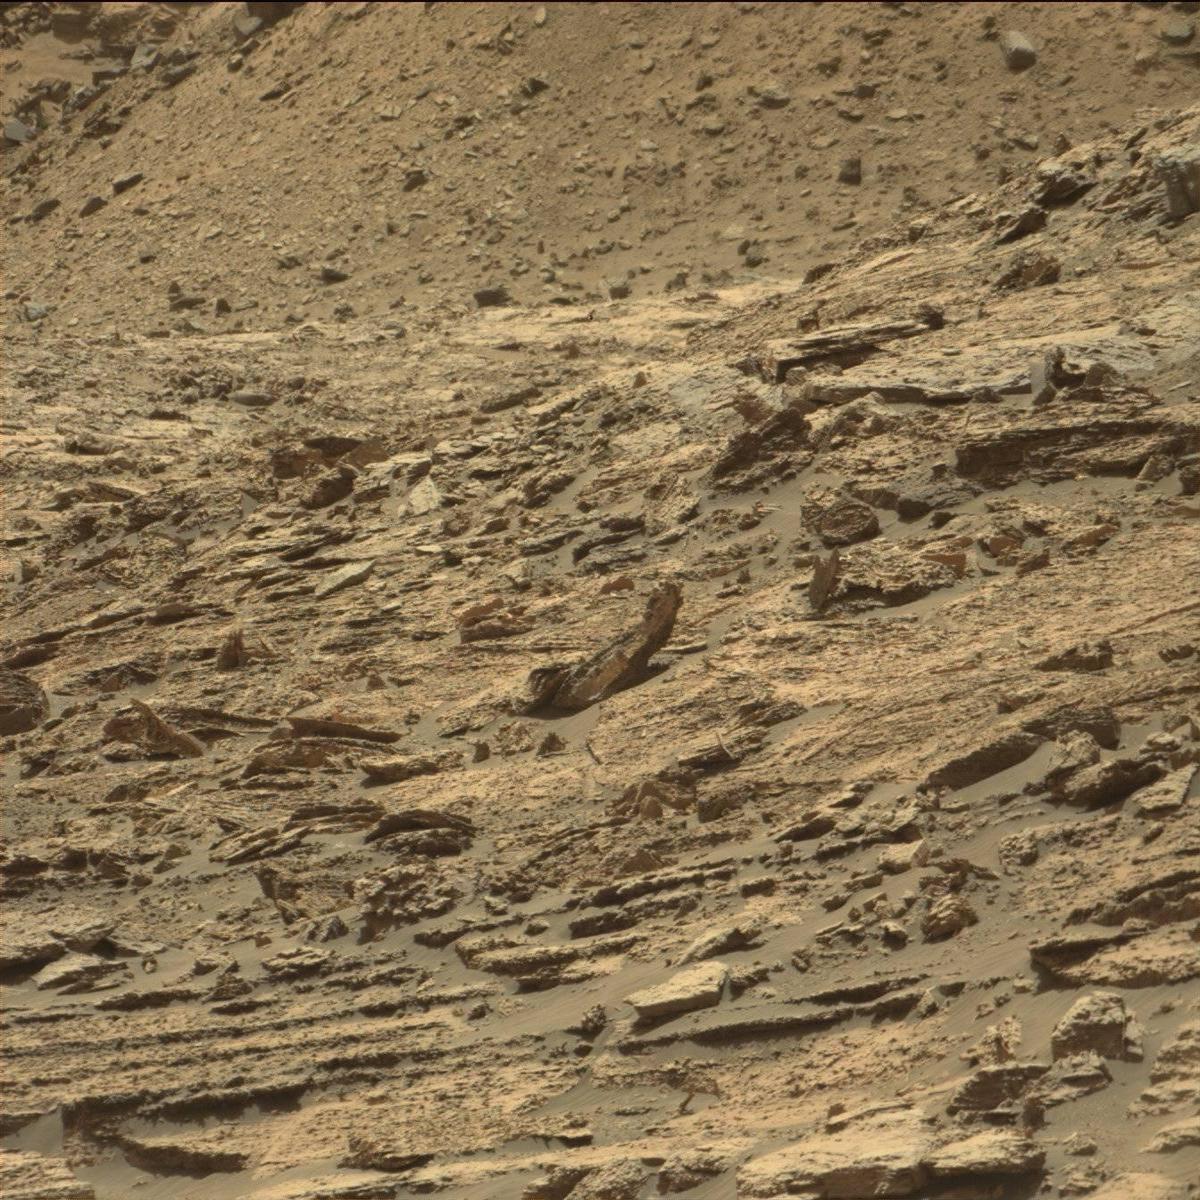
Terrain classes present: Bedrock, Sand / Soil